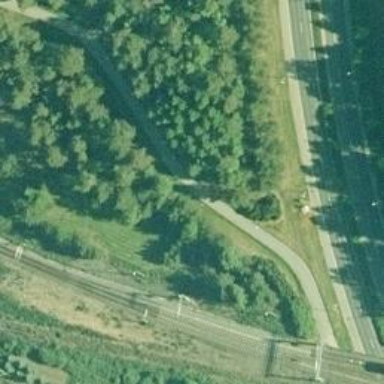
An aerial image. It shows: Path.